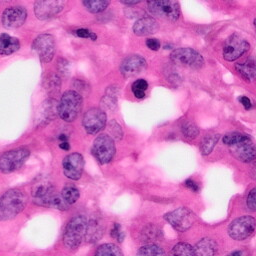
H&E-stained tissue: Pancreatic